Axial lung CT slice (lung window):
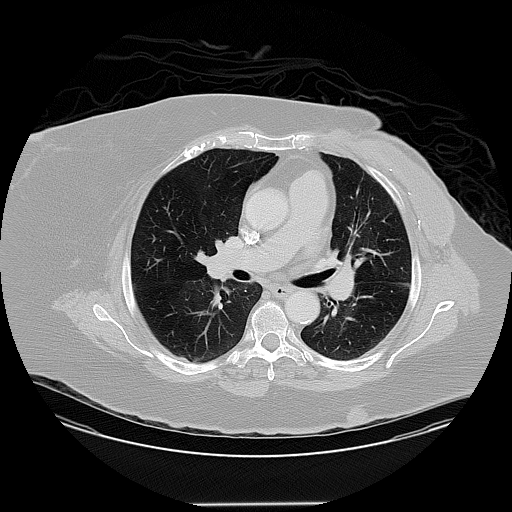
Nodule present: no